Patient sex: M
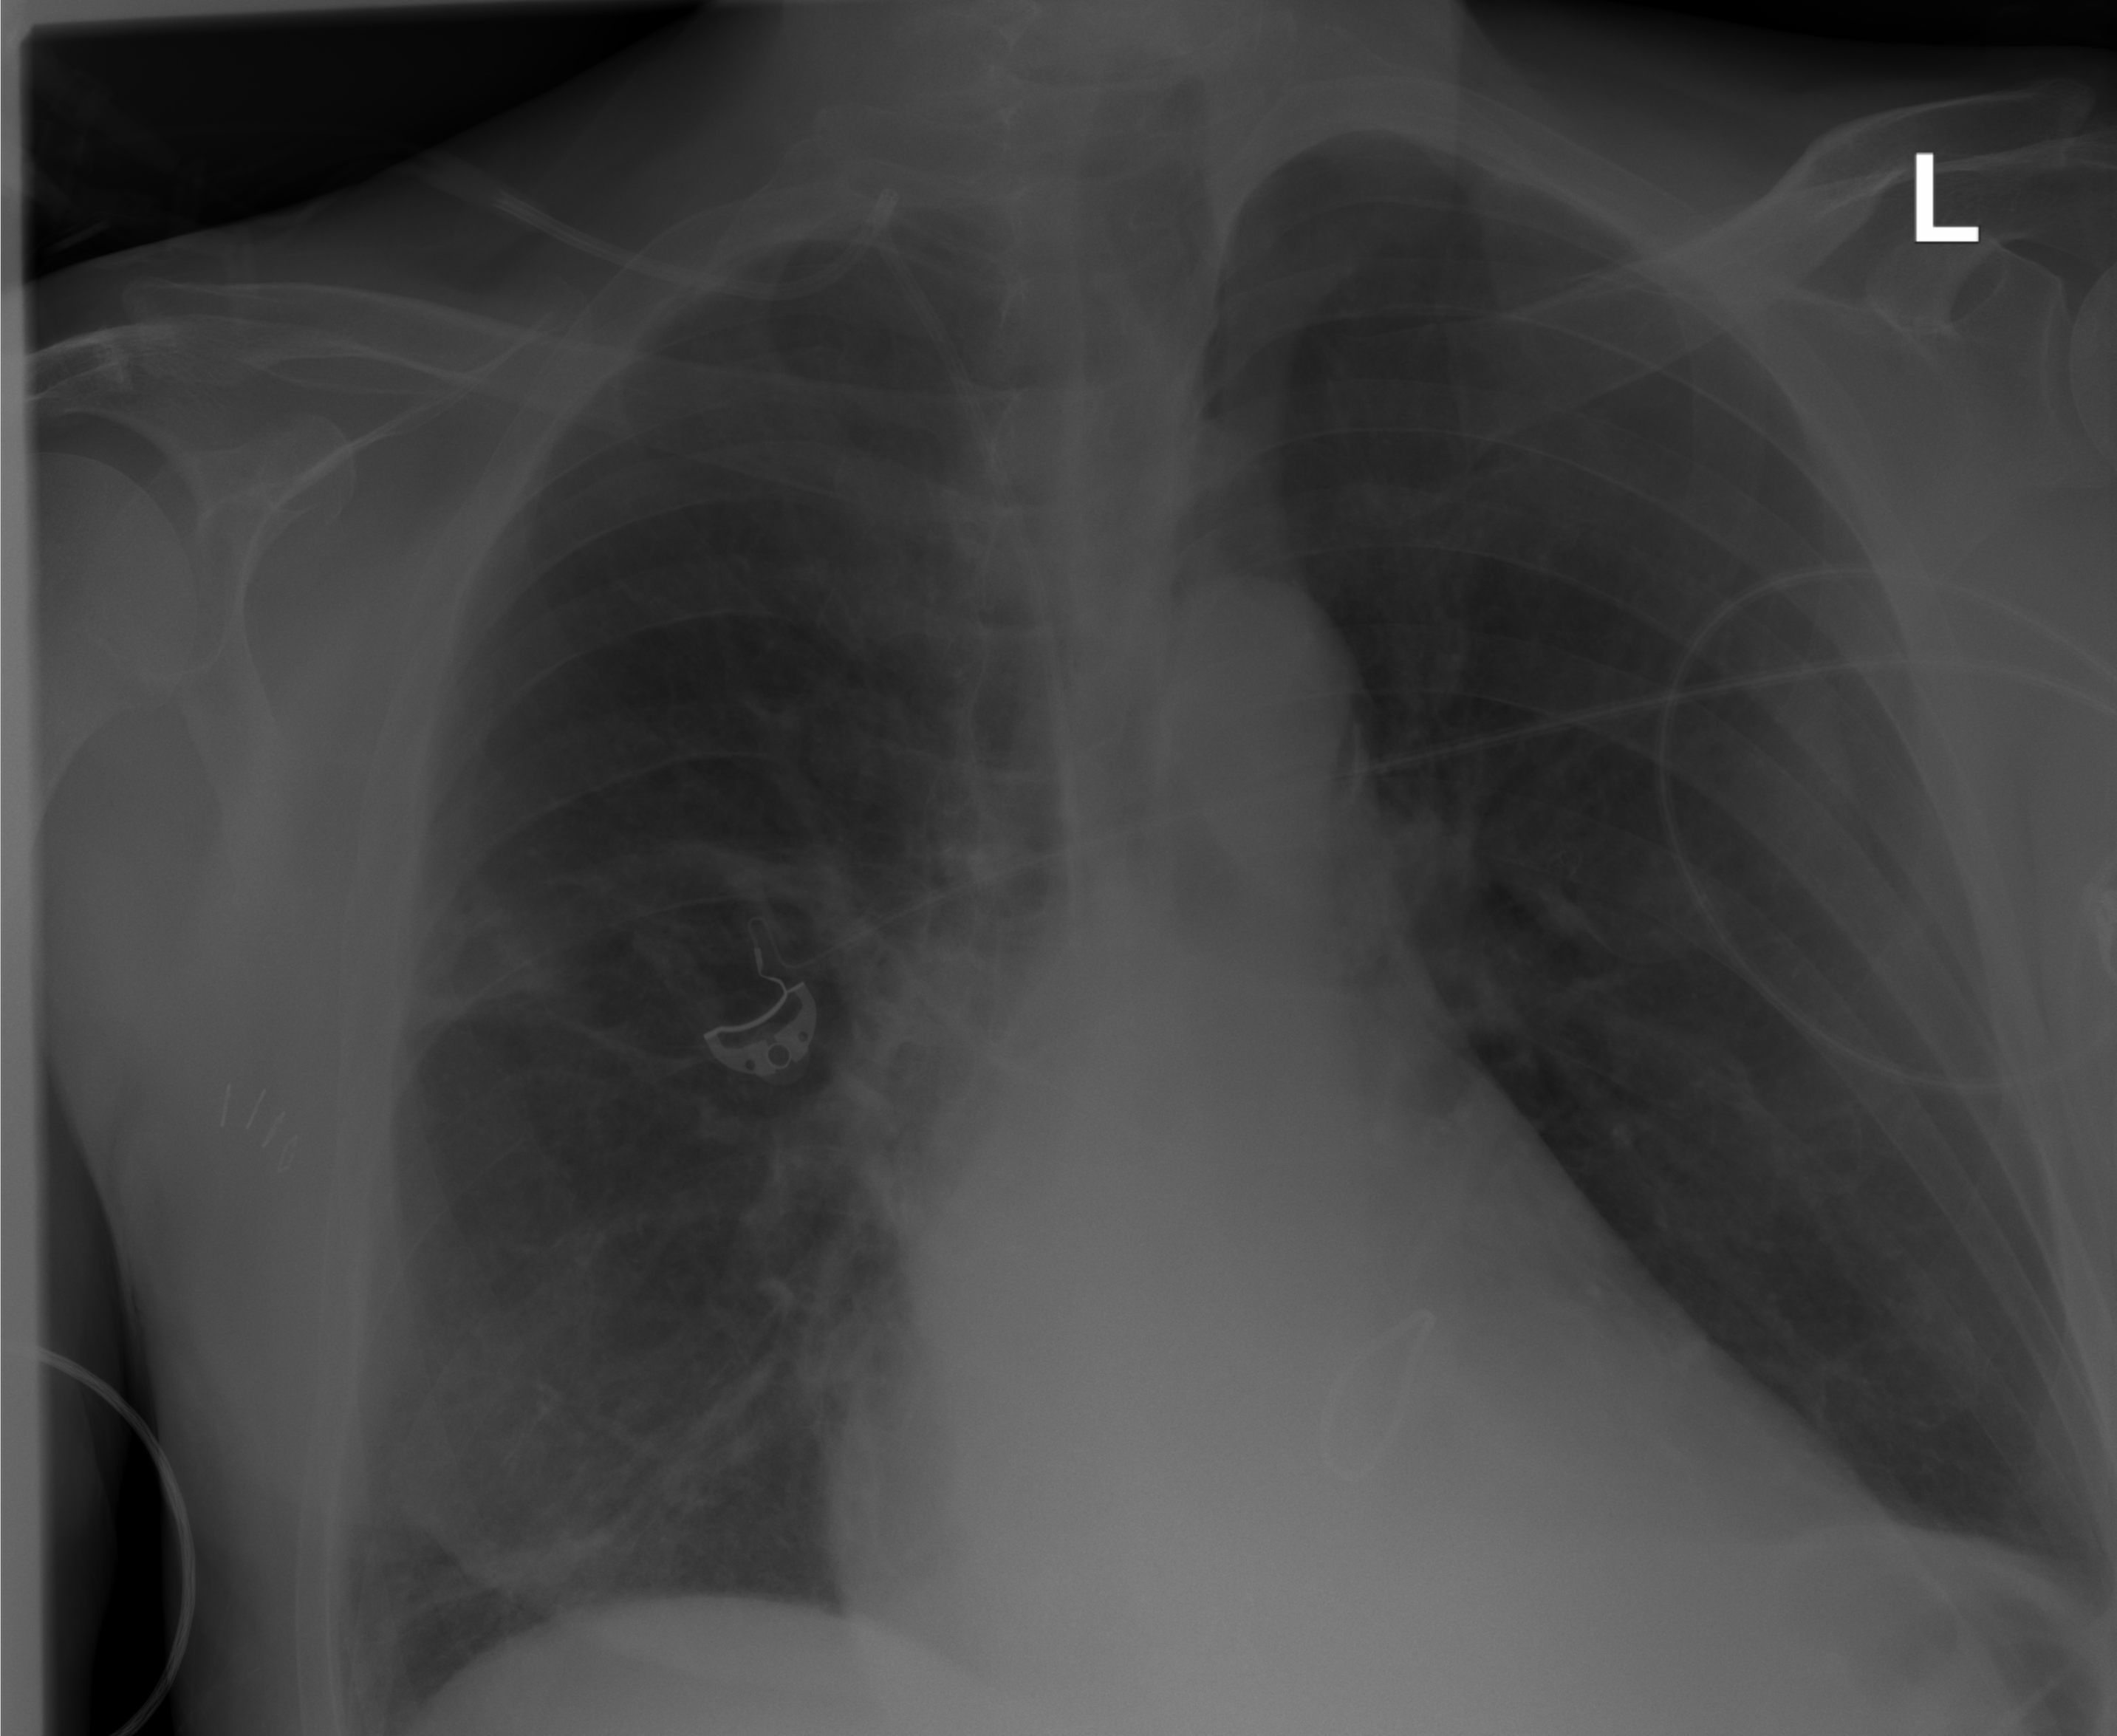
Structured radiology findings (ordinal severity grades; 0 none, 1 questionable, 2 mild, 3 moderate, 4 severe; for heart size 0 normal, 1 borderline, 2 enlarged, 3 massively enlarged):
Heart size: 2
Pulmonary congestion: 1
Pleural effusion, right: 1
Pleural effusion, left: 2
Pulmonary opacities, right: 2
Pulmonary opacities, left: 0
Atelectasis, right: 2
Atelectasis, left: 2